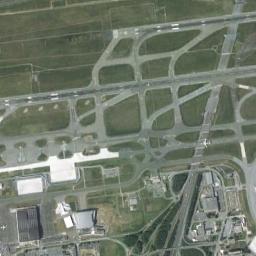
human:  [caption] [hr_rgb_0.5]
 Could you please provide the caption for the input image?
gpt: There is an airport in the field with many runways crossing each other .

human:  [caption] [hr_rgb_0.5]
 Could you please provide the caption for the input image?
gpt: An airport with some staggered runways and a terminal on the lawn and some buildings beside .

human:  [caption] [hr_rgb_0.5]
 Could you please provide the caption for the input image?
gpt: A runway can be seen in this photo .

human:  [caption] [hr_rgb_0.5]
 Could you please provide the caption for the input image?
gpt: A complex airport with many runways and buildings and many aircraft parked .

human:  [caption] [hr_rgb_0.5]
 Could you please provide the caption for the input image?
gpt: The grass of the airfield is divided into different sizes by the road .